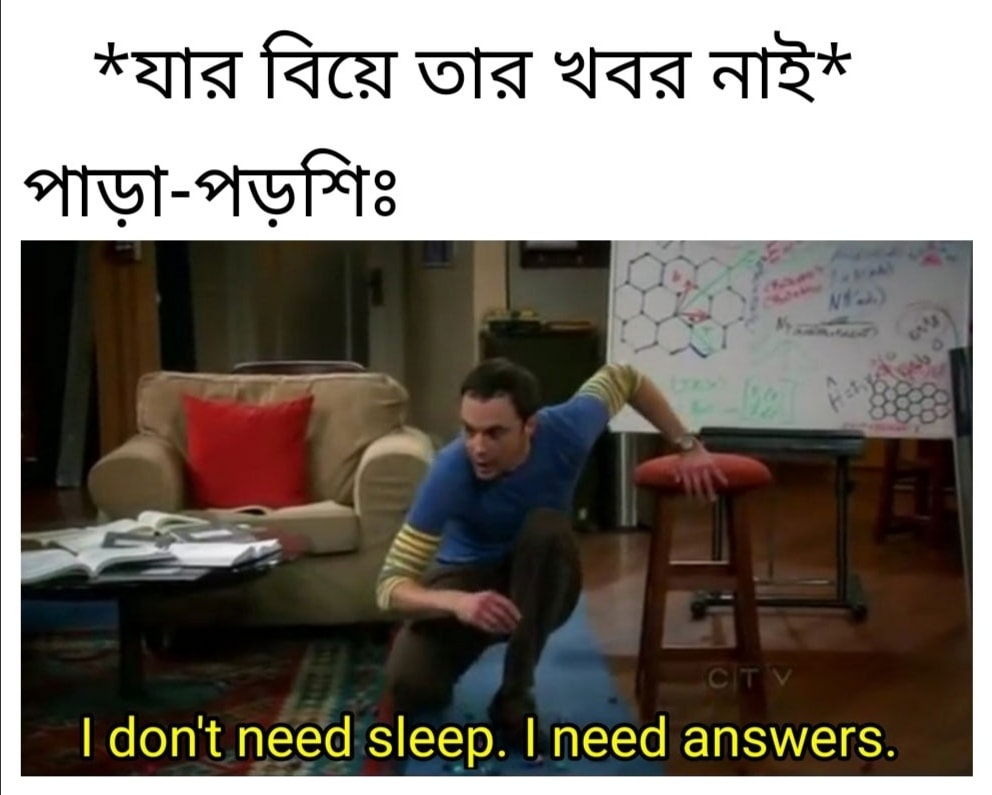
Caption: যার বিয়ে তার খবর নাই*     পাড়া-পড়শিঃ   *I don't need sleep. I need answers.
Label: non-hate